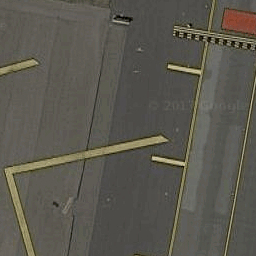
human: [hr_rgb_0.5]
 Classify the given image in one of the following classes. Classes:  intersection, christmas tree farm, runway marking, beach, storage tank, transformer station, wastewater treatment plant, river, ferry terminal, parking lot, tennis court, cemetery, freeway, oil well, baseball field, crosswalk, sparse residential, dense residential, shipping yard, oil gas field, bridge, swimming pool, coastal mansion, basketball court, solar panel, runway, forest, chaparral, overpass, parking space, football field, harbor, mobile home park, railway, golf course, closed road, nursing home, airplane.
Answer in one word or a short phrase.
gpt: runway marking